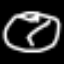
Label: clock